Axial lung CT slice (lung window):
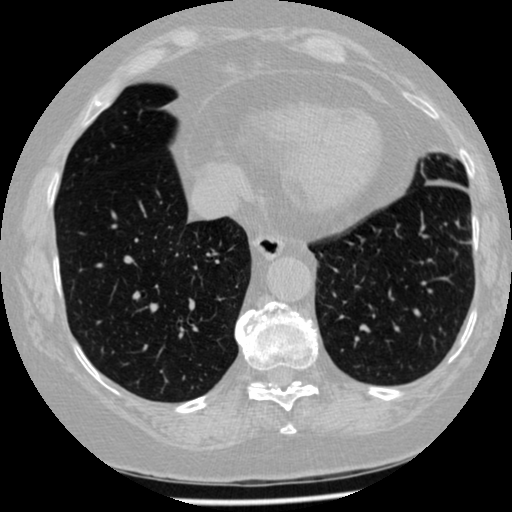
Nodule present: no